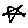
Label: star